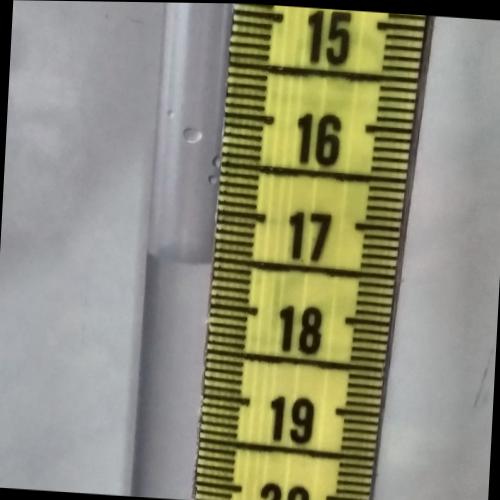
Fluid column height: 17.6 cm